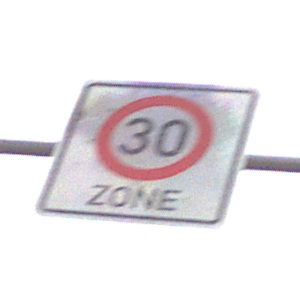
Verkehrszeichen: BeginnZone30
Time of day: Midday
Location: Outdoor (RoadRail)
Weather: Overcast
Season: NotSpecified
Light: Natural